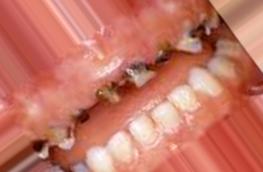
Condition: Caries